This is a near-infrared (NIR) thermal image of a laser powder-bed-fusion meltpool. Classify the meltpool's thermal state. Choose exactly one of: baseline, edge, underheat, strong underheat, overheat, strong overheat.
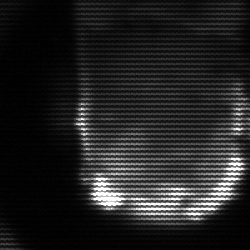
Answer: baseline